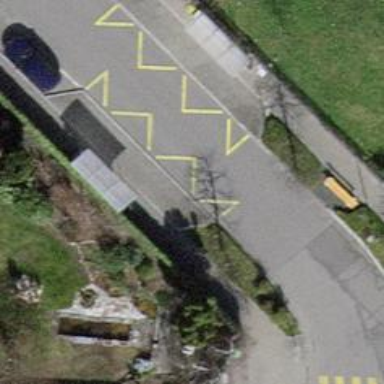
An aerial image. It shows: Bus stop with stop position for public transport.